Question: I have an application that has account in accounts and sync. I have option for synchronizing calendar and contacts. In the account there is menu in the upper right corner (standard like on all accounts). You can see what menu I'm talking about on the picture below:

What I want to do is the following:
Something like or so.
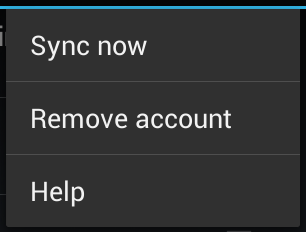
Answer: You need to go through the usage of a 'SyncAdapter' with combination of a 'Service'.
Here is <URL> to help you get started and working. Also the video shown provides good explanation of a sync adapter.
<URL> is another good one.